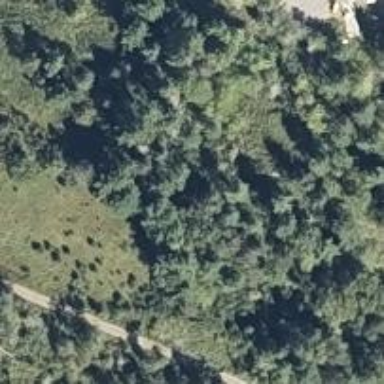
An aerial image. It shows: Mixed woodland forest with landcover of trees.